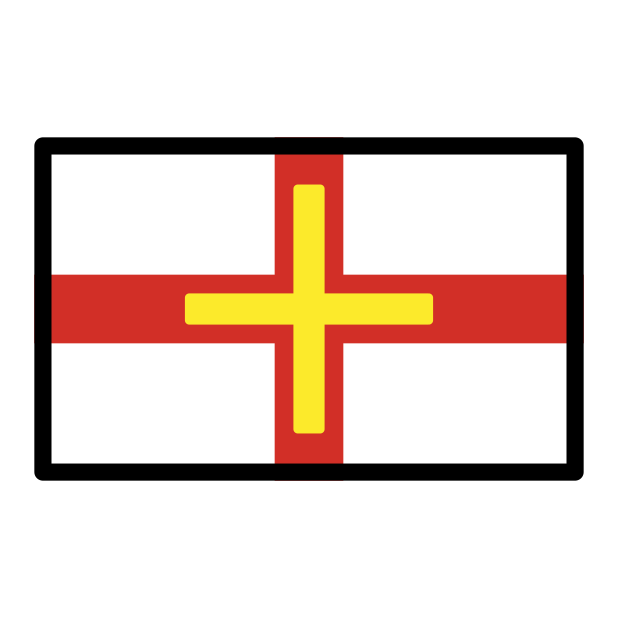
flag: Guernsey